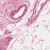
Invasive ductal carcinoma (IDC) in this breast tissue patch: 0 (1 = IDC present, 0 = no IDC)